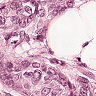
Metastatic tissue present: yes